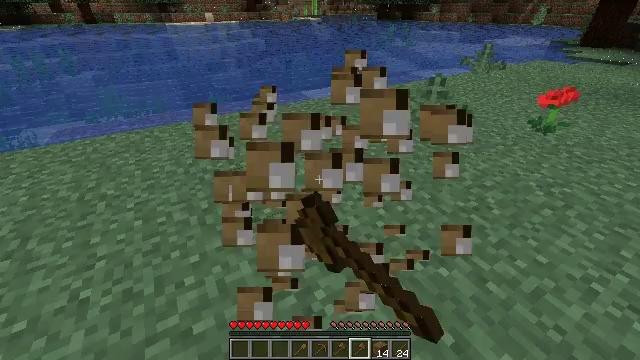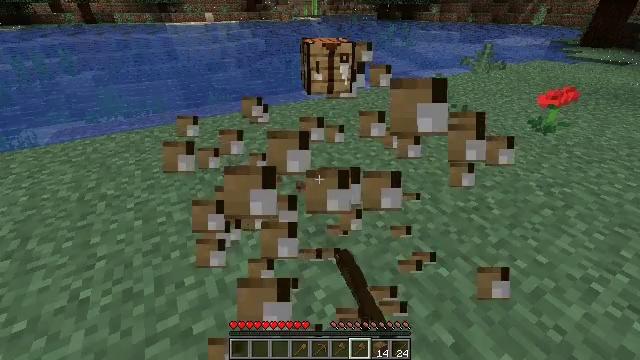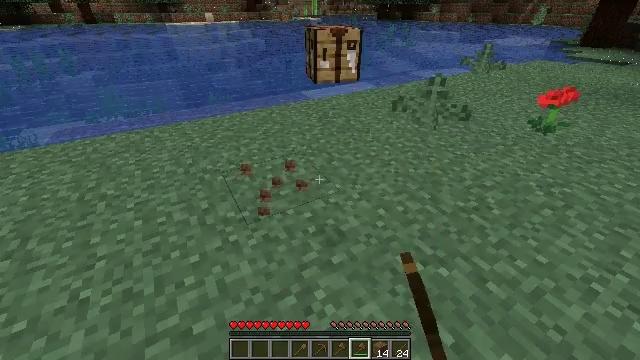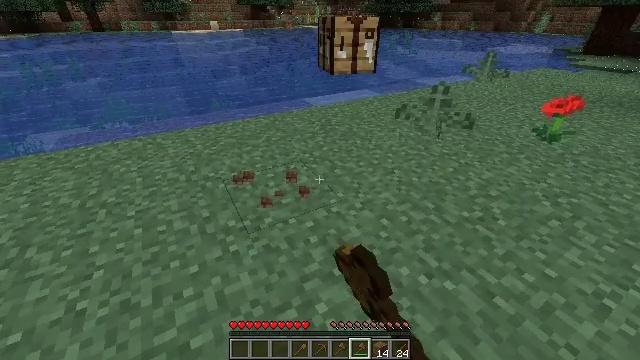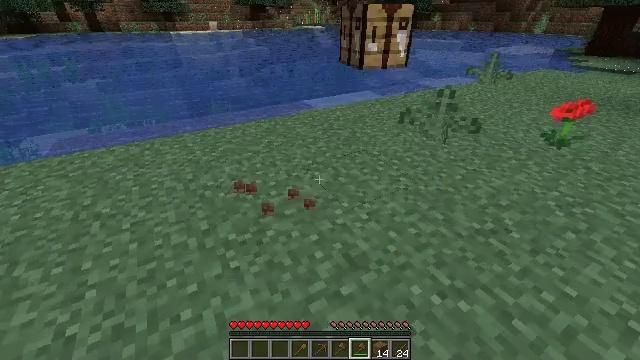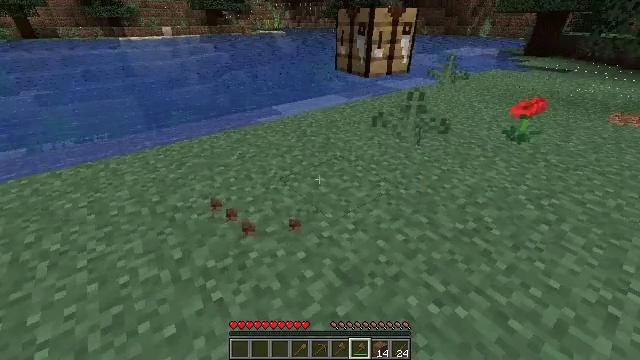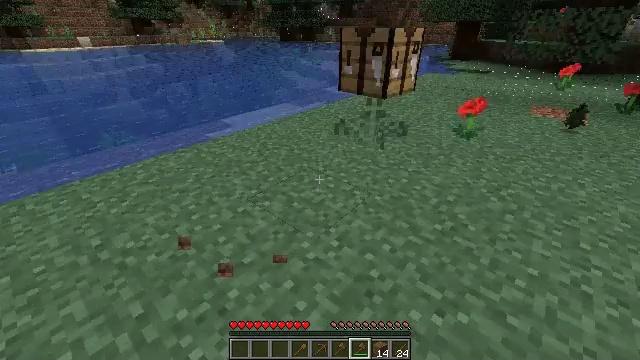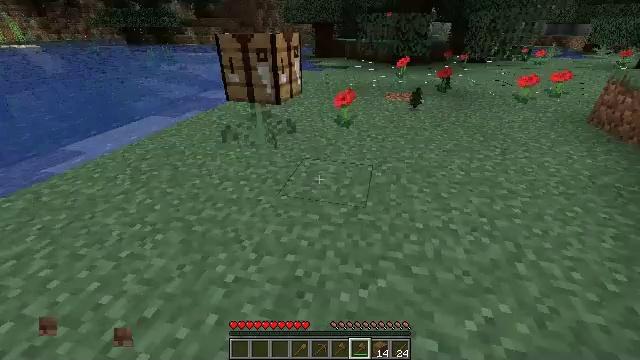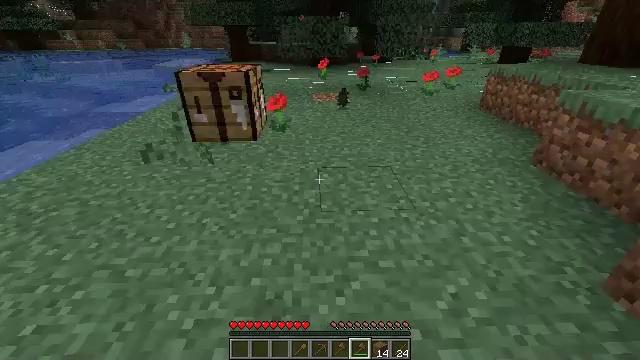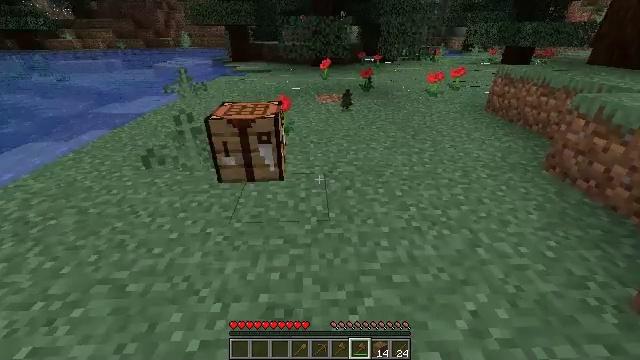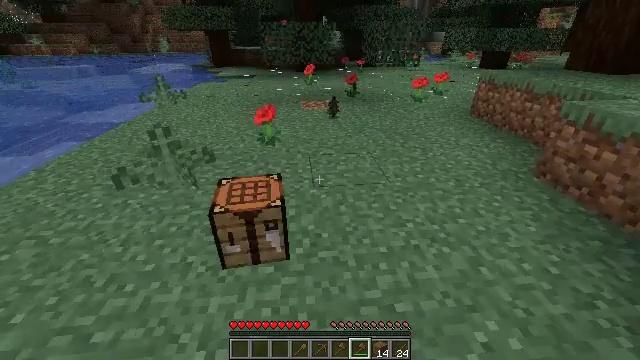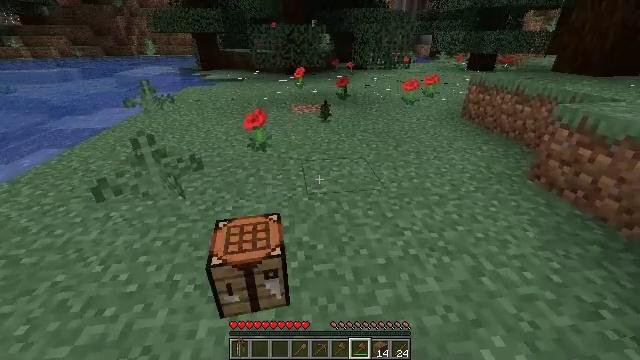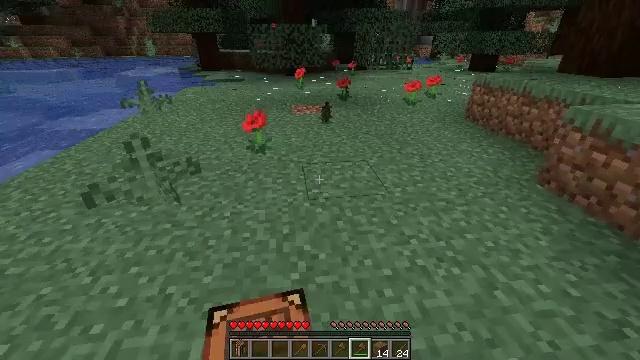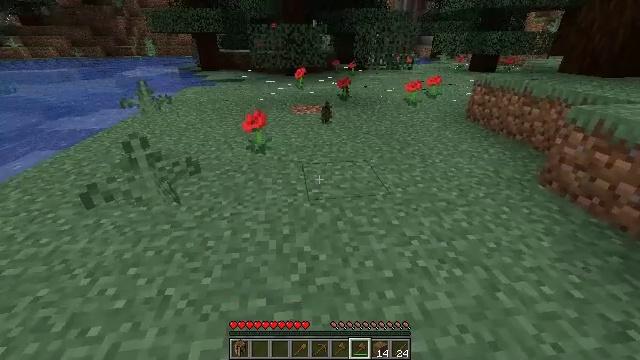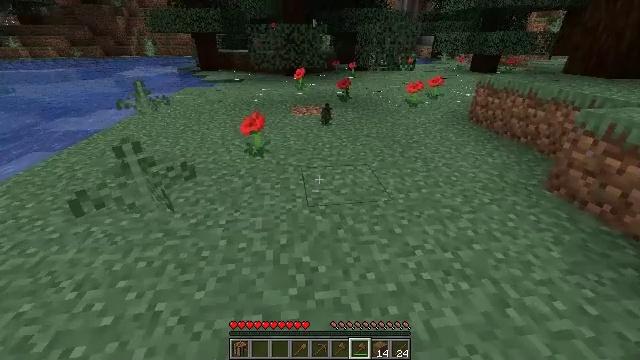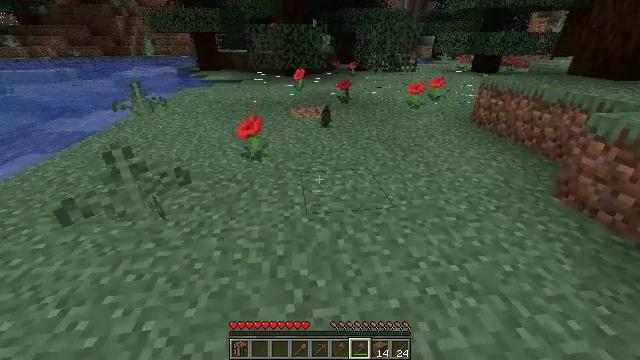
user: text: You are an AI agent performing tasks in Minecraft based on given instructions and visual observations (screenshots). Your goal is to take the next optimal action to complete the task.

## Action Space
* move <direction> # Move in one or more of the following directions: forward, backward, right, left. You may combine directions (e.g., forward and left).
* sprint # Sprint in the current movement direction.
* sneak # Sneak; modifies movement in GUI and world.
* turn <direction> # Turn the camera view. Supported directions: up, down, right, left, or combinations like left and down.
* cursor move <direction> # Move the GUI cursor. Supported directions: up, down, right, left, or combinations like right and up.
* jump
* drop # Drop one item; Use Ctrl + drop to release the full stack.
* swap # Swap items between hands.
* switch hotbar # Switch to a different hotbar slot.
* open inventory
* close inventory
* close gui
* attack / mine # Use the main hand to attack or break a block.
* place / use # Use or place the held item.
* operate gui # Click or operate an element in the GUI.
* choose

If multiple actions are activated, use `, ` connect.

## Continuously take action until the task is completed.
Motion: motion action
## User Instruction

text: Destroy the spruce leaves to get sticks and saplings.
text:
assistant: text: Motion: attack / mine
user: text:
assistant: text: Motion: attack / mine
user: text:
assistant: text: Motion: move forward, turn up, attack / mine
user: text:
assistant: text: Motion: move forward and move left
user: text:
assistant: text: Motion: move forward and move left, turn right
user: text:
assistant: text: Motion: move forward and move left, turn right and up
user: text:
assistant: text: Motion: move forward and move left, turn right
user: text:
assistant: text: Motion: move forward, turn right
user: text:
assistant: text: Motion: move forward
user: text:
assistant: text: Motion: move forward, turn right
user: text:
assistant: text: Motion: turn right
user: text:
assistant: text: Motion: no_op
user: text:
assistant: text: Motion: no_op
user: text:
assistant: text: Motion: move forward
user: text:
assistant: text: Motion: move forward
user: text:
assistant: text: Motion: move forward, turn left
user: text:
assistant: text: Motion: move forward, turn left
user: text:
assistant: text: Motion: move forward
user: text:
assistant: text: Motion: no_op
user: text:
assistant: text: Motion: open inventory
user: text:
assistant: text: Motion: open inventory
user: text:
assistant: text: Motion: no_op
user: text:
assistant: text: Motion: cursor move right and down
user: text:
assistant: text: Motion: cursor move right and down
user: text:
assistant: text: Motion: cursor move right and down
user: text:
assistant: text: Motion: no_op
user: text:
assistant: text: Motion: no_op
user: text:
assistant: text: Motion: no_op
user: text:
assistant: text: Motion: cursor move down
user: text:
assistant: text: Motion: cursor move down